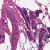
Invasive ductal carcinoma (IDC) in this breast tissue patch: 0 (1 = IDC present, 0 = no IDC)